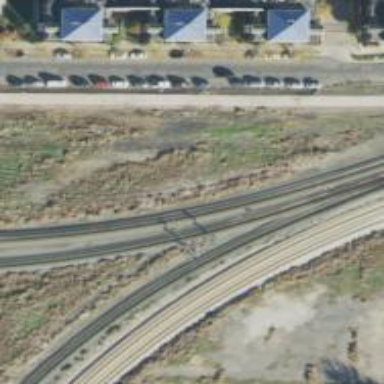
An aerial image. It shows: Railway signal.